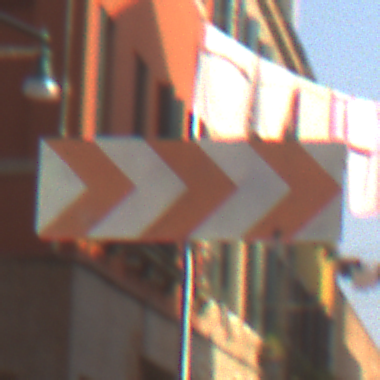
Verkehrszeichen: RichtungstafelnInKurvenGrossLinks
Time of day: Midday
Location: Outdoor (Urban)
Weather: Clear
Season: NotSpecified
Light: Natural